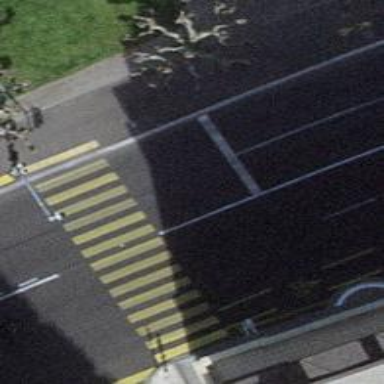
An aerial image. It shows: Road crossing with traffic signals.